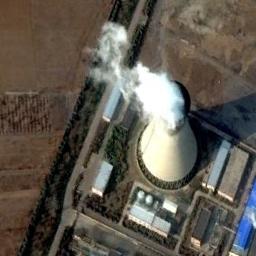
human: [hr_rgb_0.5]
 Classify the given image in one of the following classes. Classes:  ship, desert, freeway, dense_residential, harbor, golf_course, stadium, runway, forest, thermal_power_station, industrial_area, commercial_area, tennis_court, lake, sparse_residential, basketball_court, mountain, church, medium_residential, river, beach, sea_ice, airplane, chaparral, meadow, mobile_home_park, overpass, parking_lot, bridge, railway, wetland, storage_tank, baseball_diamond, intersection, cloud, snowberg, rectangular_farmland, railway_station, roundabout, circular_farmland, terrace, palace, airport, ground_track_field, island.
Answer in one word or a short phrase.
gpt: thermal_power_station